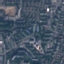
Land use / land cover: Residential